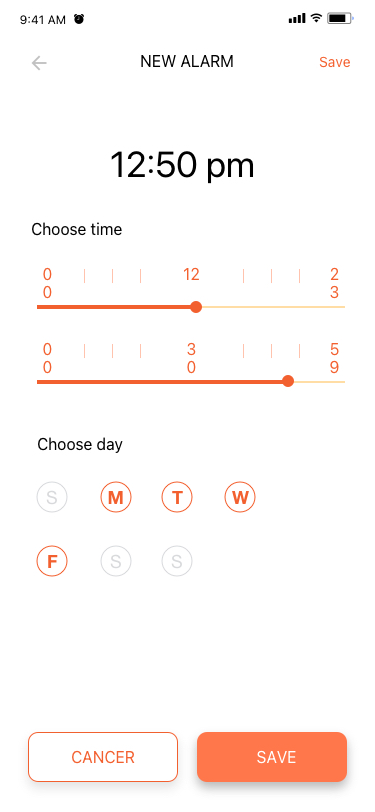
Text in this UI design:
NEW ALARM
Save
Choose time
Choose day
12
00
23
30
00
59
12:50 pm
S
M
T
W
F
S
S
9:41 AM
SAVE
CANCER